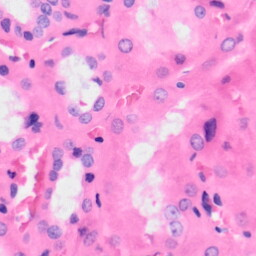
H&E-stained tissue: Kidney